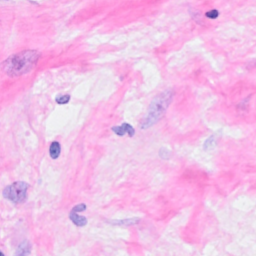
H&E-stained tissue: Breast